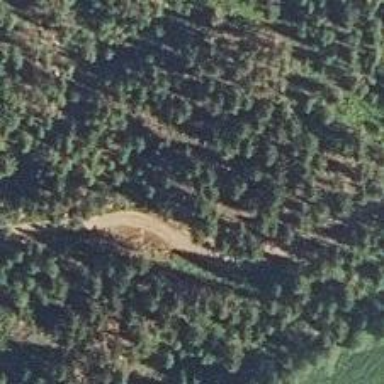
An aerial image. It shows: Unclassified road.